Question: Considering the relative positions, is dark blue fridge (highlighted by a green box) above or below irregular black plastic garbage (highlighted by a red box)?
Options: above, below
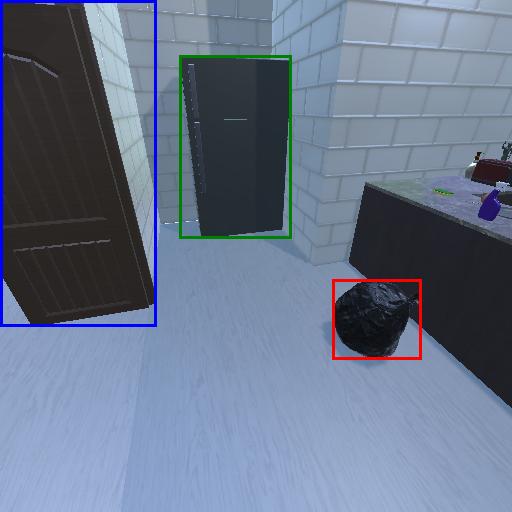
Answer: above